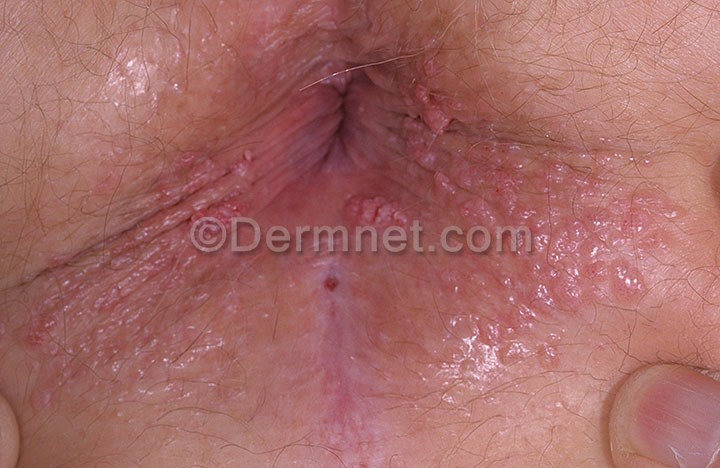
Disease: Herpes HPV and other STDs Photos